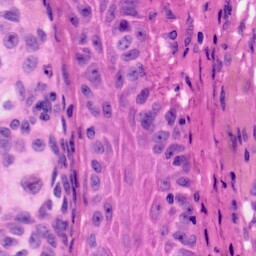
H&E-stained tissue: Skin